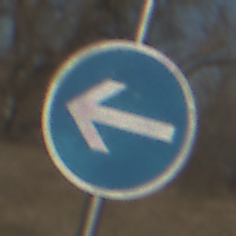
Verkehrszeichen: VorgeschriebeneFahrtrichtungHierLinks
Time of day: MorningAfternoon
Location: Outdoor (Nature)
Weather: PartlyCloudy
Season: NotSpecified
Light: Natural